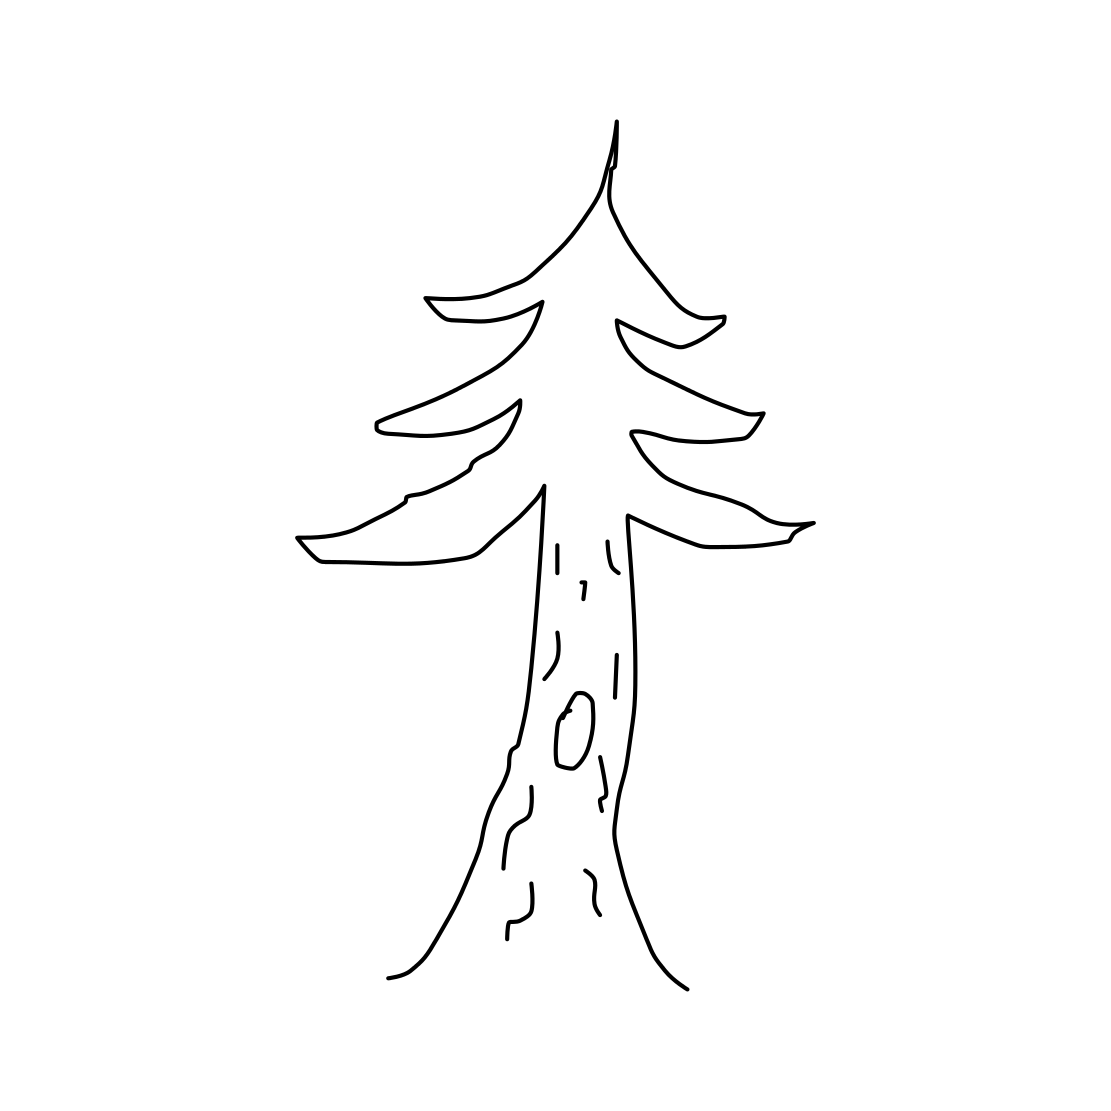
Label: tree